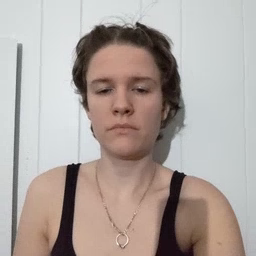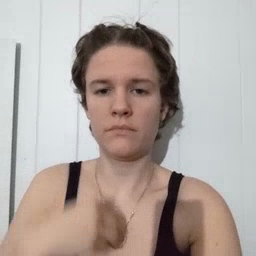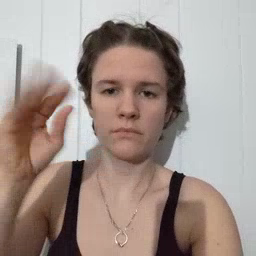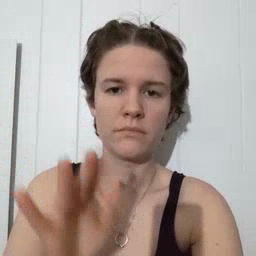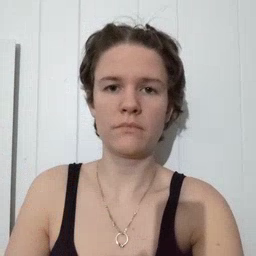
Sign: snow